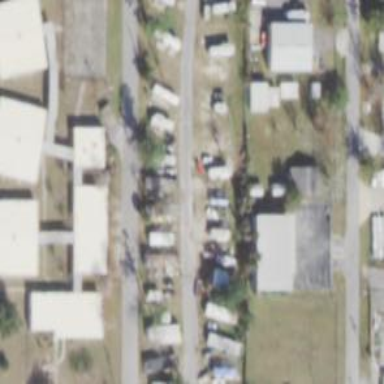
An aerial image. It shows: Residential area designated as trailer park.